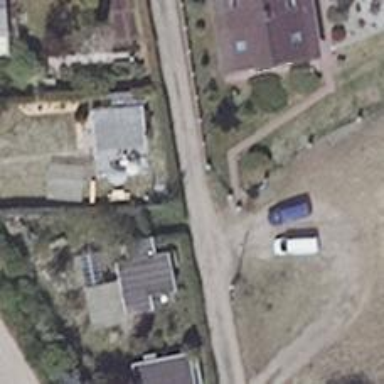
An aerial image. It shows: Alley with sandy surface. There is strip of grass in the middle of the road.